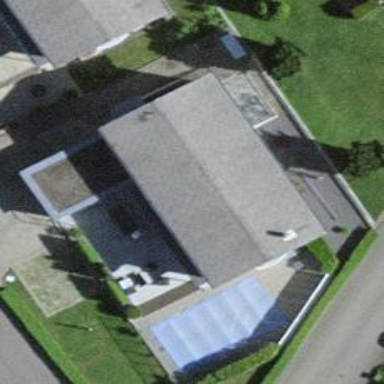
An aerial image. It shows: Detached building.